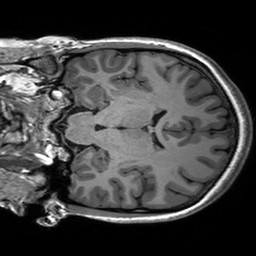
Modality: T1w
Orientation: coronal
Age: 23
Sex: female
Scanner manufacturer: siemens
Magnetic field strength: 3 T
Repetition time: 2.53 s
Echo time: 0.00227 s